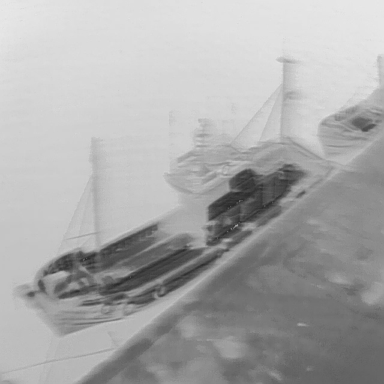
There are two bulk_carriers in the infrared image.